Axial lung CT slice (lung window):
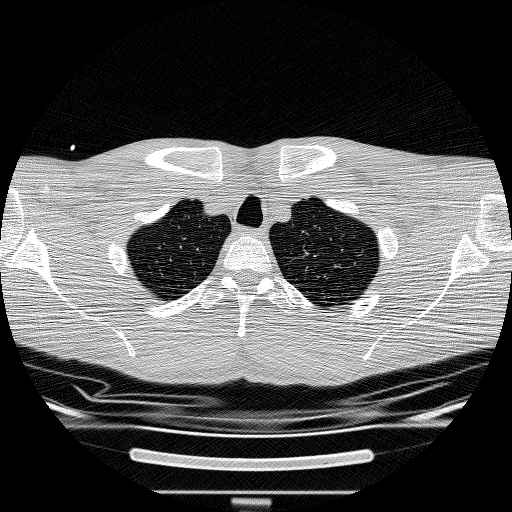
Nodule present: no